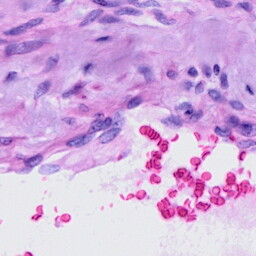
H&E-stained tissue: Cervix